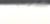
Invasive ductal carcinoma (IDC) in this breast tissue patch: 0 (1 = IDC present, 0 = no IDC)